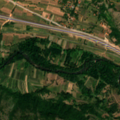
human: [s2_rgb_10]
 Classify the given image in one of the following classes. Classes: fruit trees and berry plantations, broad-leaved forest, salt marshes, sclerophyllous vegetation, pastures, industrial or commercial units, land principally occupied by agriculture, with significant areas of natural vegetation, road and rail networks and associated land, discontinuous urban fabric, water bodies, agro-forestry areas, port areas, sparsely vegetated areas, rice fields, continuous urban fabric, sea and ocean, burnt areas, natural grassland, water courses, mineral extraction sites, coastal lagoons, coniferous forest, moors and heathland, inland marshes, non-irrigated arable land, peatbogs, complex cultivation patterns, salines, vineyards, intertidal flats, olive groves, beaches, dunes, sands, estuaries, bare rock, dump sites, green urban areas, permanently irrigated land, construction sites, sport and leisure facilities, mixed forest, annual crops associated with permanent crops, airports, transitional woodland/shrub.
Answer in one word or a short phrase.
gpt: pastures, complex cultivation patterns, land principally occupied by agriculture, with significant areas of natural vegetation, broad-leaved forest, natural grassland, transitional woodland/shrub